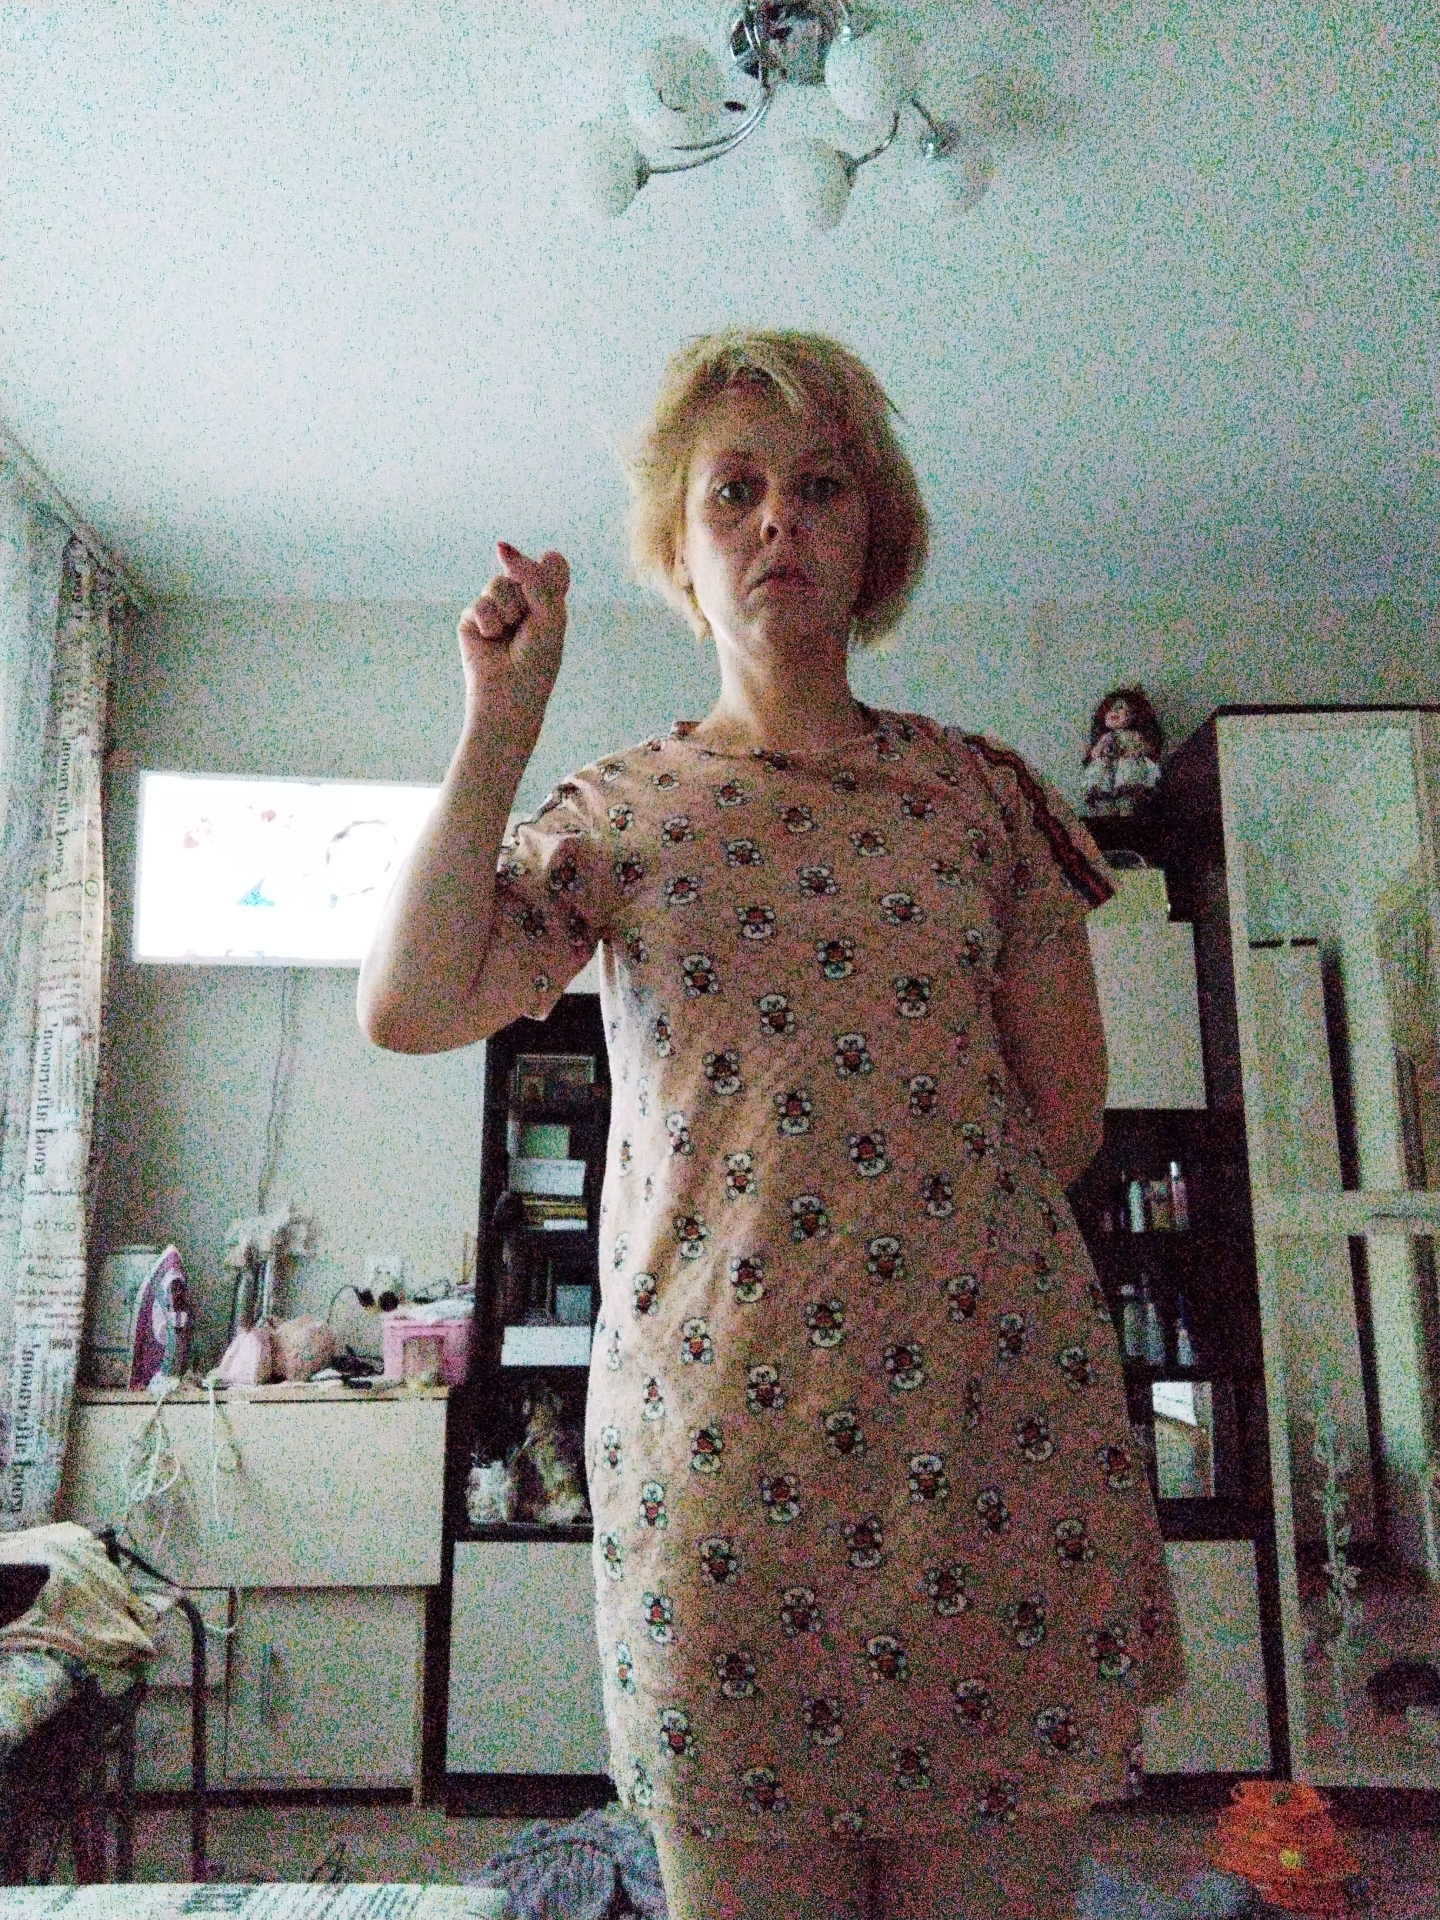
Label: noise